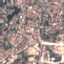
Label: Residential